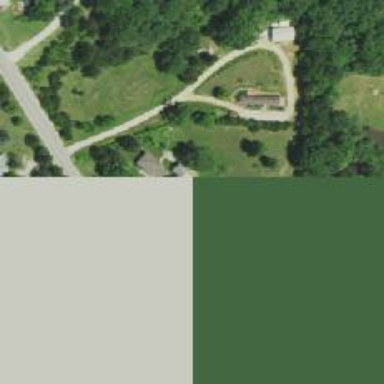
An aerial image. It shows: Driveway.